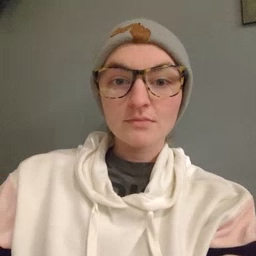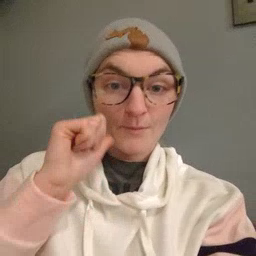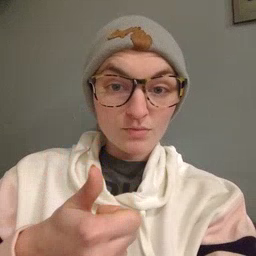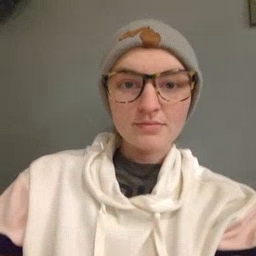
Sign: tomorrow